Field crop: maize
Growth stage: 1
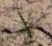
Species: salsola